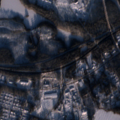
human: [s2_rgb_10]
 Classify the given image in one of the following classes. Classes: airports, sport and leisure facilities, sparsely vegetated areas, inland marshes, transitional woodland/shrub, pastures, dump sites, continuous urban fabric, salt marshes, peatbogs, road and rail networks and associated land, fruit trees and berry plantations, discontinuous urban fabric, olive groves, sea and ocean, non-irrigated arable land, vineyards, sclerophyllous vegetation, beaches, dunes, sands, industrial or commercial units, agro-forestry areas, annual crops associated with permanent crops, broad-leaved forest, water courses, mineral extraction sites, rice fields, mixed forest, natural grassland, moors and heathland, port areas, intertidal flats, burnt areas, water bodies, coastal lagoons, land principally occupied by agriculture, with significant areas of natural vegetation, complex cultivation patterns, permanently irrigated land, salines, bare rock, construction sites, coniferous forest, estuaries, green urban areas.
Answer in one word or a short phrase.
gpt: discontinuous urban fabric, land principally occupied by agriculture, with significant areas of natural vegetation, coniferous forest, mixed forest, transitional woodland/shrub